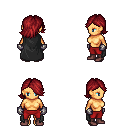
a pixel art fantasy rpg character, female body template, human, tanned skin, black cape, red pants, brunette swoop hairstyle, metal gloves, maroon shoes, four views (front, back, left, right), 2x2 character sprite sheet, small pixel art, hard edges, no anti-aliasing